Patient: sex M, age 57
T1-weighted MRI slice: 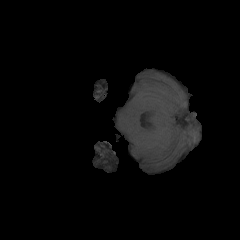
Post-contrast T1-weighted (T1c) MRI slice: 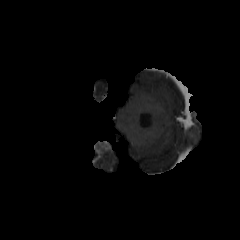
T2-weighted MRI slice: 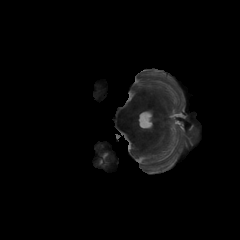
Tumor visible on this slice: no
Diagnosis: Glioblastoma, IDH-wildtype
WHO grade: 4